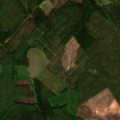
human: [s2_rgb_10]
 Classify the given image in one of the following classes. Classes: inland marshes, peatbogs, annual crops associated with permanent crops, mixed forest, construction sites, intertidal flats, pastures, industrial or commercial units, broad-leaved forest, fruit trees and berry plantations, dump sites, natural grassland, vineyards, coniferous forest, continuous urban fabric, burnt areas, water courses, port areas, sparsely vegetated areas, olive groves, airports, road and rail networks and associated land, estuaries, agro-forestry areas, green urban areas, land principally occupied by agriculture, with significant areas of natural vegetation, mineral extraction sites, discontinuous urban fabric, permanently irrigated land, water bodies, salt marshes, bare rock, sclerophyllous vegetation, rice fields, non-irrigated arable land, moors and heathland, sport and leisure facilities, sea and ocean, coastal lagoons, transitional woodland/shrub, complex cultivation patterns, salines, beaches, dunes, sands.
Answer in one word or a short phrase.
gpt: non-irrigated arable land, coniferous forest, mixed forest